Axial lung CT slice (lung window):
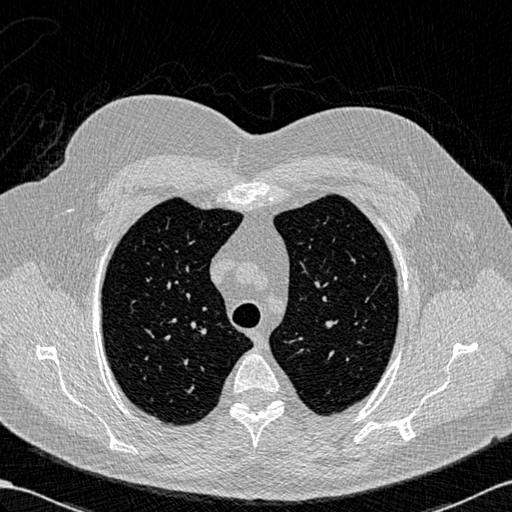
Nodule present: no